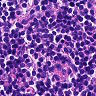
Metastatic tissue present: no